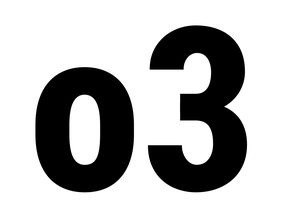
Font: Roboto_Condensed_ExtraBold